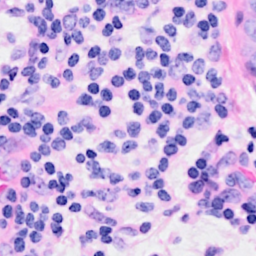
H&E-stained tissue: Breast